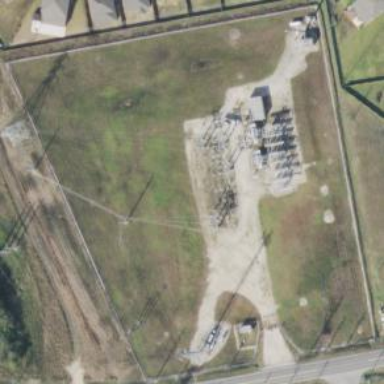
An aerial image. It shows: Outdoor distribution substation.